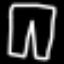
Label: pants